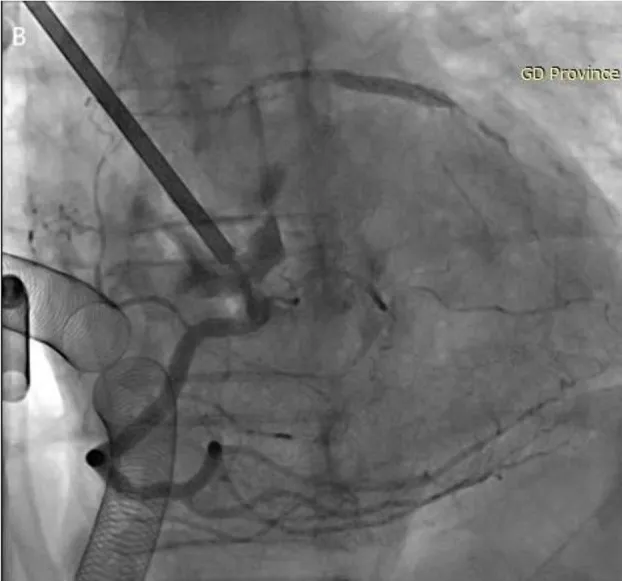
Visualization of the coronary angiography. (B) Intraoperative open-heart coronary angiography shows no significant stenosis in the right coronary artery. LAD, left anterior descending coronary artery; LCX, left circumflex coronary artery.
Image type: radiology (x_ray)